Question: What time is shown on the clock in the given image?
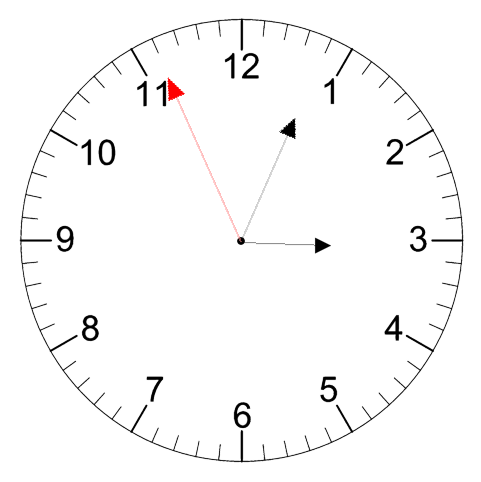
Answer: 03:03:56